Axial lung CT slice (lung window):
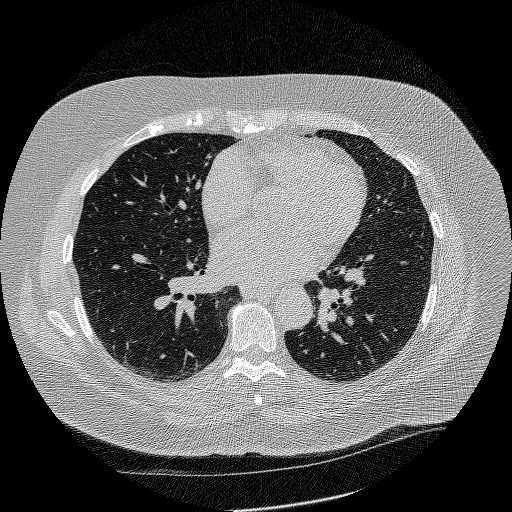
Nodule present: no